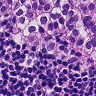
Metastatic tissue present: yes